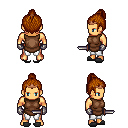
a pixel art fantasy rpg character, male body template, human, tanned skin, brown tunic, white pants, brunette short topknot hairstyle, bronze tiara, metal gloves, gray slippers, dagger, four views (front, back, left, right), 2x2 character sprite sheet, small pixel art, hard edges, no anti-aliasing